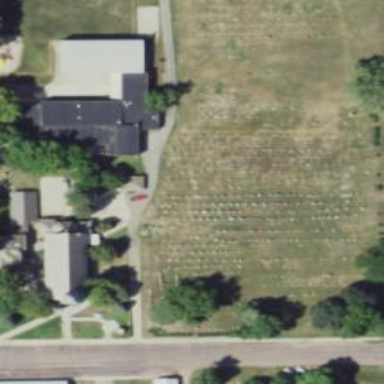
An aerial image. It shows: Cemetery.